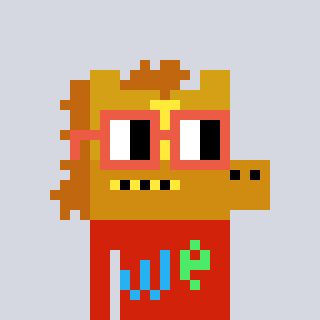
a pixel art character with square orange glasses, a yellow horse-shaped head and a red-colored body on a cool background